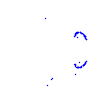
Particle: proton